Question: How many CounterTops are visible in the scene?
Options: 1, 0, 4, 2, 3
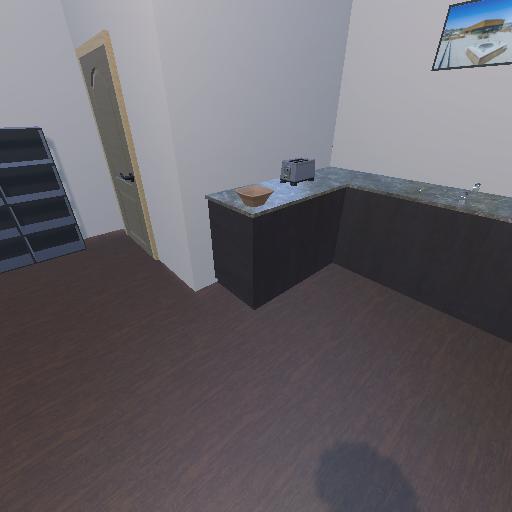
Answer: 1